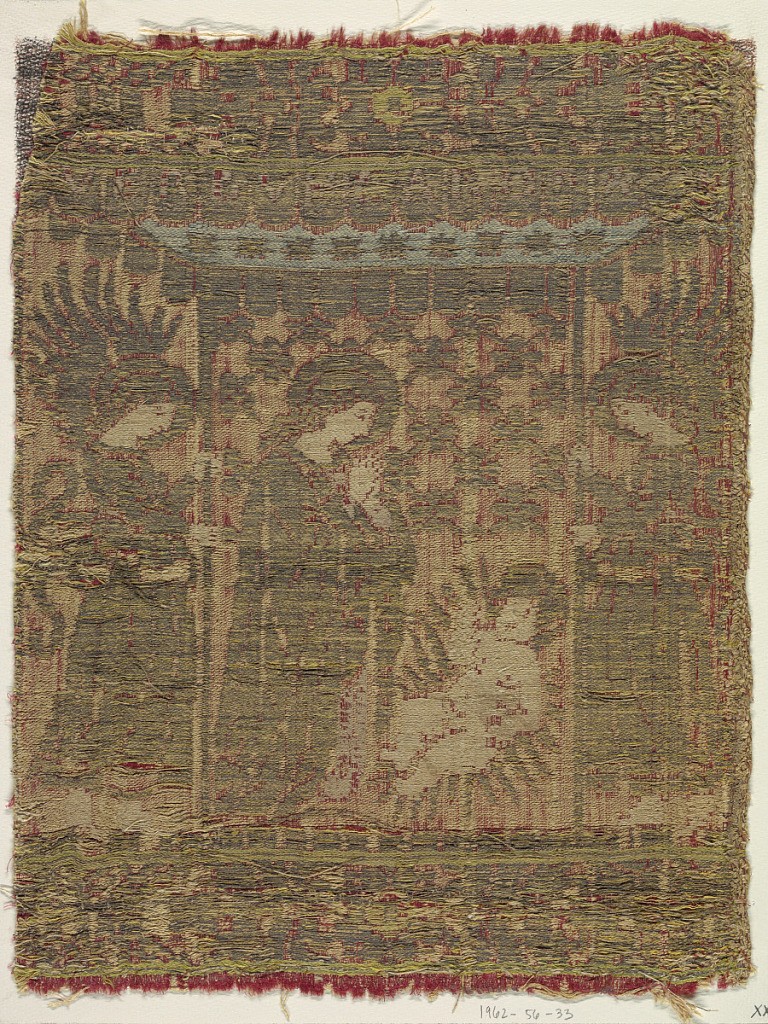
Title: Orphrey
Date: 15th–16th century
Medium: linen, silk, metallic thread Technique: woven
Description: Orphrey with a design of the Virgin and angels adoring Christ child in colors of red and gold.